Question: I have a problem with long column labels. Then Highcharts make even column labels go in a wrong place. Here is a picture.

(Blow is very low)
I have searched in the Highcharts API but I can not find the right property to correct this. What do I need to change?
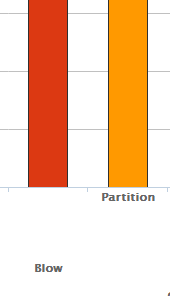
Answer: Set 'maxStaggerLines' to 1, see <URL>.